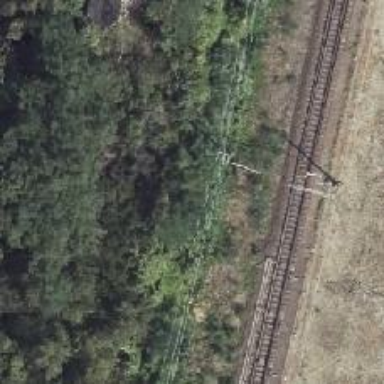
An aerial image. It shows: Electrified contact line.